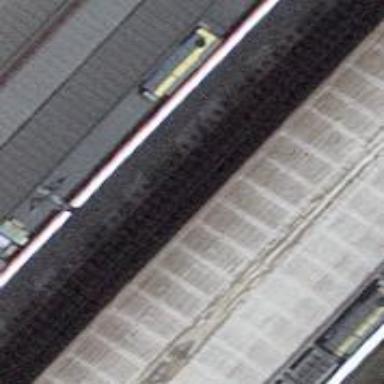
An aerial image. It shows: Railway stop with public transport stop position.